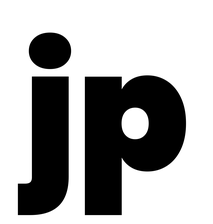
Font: Poppins-Black